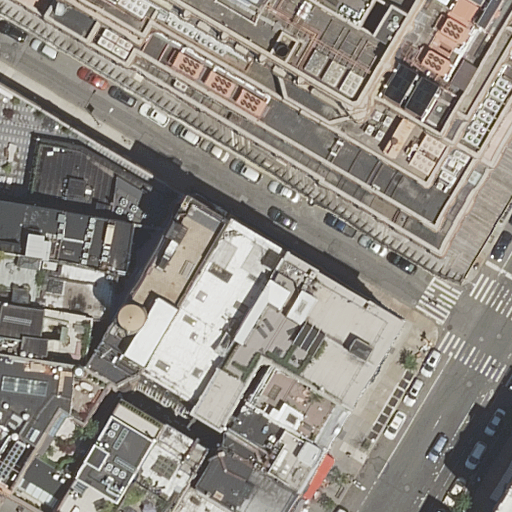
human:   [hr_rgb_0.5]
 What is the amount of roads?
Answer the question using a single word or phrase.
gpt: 2

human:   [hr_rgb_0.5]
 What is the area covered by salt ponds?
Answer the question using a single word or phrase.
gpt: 0m2

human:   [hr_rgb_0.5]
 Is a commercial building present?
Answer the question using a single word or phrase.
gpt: no

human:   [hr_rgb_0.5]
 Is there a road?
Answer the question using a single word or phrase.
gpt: yes

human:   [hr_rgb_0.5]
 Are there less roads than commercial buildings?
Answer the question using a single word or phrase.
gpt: no

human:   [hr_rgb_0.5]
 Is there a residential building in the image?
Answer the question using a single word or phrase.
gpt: yes

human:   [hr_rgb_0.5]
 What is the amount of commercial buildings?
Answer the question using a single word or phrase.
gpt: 0

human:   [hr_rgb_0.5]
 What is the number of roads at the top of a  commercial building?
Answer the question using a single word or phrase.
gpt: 0

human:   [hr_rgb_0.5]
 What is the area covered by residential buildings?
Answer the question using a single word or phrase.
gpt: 9372m2

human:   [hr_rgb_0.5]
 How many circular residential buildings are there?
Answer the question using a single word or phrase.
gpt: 0

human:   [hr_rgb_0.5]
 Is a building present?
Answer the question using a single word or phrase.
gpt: yes

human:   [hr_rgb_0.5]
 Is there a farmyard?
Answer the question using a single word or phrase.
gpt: no

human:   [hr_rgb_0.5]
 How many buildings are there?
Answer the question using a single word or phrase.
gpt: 16

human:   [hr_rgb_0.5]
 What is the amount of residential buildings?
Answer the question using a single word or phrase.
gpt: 16

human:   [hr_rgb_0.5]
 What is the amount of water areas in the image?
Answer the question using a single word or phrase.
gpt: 0

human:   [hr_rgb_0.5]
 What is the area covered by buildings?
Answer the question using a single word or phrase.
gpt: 9372m2

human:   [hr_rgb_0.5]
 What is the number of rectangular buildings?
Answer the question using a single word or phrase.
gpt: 12

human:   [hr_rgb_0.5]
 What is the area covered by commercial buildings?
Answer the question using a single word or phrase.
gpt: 0m2

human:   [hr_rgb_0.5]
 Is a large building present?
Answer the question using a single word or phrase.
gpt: yes

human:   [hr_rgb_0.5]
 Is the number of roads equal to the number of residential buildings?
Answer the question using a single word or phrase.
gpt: no

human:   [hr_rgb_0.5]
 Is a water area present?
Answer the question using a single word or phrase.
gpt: no

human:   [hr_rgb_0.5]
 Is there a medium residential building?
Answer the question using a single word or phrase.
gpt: yes

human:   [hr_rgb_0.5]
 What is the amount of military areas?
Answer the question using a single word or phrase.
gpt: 0

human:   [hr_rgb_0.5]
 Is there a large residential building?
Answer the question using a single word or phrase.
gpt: yes

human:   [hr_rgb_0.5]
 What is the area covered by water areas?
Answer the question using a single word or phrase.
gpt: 0m2

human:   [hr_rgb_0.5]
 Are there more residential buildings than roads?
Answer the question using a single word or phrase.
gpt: yes

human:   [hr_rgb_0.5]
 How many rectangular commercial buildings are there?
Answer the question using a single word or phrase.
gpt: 0

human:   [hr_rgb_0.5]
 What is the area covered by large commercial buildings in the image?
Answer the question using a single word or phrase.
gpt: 0m2

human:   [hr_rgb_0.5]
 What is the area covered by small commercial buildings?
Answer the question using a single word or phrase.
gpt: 0m2

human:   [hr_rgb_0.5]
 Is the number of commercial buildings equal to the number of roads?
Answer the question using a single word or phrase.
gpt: no

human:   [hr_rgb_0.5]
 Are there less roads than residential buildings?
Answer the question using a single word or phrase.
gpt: yes

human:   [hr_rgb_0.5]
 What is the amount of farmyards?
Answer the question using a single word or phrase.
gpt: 0

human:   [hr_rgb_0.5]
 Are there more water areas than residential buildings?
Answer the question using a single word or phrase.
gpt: no

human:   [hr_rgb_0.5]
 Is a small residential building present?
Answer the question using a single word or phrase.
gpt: yes

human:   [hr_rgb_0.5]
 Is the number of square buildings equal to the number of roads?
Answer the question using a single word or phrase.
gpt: no

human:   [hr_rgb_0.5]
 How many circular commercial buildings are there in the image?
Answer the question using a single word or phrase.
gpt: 0

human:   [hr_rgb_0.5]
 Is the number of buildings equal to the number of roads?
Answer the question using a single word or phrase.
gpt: no

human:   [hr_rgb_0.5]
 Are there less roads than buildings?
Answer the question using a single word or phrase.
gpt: yes

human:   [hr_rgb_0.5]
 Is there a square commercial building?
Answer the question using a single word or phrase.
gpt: no

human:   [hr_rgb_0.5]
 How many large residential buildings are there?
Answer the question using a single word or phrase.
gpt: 4

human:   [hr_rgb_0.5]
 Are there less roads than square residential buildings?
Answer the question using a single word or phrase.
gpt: no

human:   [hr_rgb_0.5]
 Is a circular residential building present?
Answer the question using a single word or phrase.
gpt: no

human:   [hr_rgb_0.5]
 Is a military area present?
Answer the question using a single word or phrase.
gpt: no

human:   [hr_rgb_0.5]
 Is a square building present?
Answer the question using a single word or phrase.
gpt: no

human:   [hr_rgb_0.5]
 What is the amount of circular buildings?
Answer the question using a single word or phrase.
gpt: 0

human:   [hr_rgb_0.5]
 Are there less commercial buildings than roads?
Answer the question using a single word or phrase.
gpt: yes

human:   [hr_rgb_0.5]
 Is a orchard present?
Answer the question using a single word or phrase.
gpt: no

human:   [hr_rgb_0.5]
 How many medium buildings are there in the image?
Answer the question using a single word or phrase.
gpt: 11

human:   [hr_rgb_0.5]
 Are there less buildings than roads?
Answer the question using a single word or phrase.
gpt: no

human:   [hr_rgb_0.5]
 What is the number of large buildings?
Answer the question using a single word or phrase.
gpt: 4

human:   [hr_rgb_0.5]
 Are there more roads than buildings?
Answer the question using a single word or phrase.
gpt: no

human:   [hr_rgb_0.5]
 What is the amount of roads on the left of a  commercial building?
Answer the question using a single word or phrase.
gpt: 0

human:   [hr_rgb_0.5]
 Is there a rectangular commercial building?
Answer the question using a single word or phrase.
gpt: no

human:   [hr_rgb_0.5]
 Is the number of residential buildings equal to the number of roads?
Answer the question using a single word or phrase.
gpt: no

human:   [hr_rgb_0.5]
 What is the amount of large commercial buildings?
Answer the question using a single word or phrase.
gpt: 0

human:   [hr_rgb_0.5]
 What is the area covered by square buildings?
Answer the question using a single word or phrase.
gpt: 0m2

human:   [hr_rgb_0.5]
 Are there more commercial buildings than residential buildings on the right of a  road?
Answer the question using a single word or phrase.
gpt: no

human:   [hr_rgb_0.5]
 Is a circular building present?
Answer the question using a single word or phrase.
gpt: no

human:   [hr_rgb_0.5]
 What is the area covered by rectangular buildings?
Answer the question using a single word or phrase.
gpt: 3071m2

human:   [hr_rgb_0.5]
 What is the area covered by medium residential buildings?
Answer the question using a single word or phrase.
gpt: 2855m2

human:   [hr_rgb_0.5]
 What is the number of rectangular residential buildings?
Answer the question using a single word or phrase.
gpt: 12

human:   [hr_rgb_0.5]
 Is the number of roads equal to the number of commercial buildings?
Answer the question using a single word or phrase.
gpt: no

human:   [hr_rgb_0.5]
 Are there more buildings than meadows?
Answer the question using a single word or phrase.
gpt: yes

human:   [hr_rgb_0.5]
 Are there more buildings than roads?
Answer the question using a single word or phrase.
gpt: yes